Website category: phone
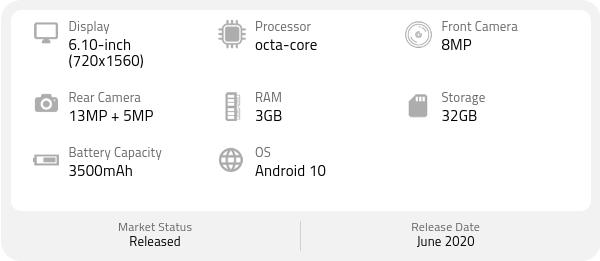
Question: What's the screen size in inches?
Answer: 6.10-inch

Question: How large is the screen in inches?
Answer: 6.10-inch

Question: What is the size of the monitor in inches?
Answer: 6.10-inch

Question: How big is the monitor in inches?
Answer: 6.10-inch

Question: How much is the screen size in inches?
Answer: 6.10-inch

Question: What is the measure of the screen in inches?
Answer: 6.10-inch

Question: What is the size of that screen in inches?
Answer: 6.10-inch

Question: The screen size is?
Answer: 6.10-inch

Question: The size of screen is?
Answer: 6.10-inch

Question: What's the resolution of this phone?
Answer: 720x1560

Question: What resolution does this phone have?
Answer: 720x1560

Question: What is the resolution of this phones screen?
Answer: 720x1560

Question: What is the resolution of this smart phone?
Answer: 720x1560

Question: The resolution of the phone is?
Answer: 720x1560

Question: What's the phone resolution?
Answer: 720x1560

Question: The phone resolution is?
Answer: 720x1560

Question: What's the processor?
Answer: octa-core

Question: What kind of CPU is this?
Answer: octa-core

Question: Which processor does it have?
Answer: octa-core

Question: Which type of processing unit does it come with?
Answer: octa-core

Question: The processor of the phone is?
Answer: octa-core

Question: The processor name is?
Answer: octa-core

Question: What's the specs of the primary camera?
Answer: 13MP + 5MP

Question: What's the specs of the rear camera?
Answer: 13MP + 5MP

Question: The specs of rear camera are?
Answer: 13MP + 5MP

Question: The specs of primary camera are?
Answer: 13MP + 5MP

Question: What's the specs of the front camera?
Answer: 8MP

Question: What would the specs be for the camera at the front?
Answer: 8MP

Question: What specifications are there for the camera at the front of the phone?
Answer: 8MP

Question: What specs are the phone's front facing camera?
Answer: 8MP

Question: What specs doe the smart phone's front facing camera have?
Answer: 8MP

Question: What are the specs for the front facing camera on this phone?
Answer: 8MP

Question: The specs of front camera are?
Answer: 8MP

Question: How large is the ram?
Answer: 3GB

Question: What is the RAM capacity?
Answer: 3GB

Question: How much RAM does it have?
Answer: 3GB

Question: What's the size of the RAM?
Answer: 3GB

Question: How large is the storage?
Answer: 32GB

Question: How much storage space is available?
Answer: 32GB

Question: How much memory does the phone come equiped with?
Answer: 32GB

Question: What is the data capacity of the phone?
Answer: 32GB

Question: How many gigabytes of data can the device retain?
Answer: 32GB

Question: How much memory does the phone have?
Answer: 32GB

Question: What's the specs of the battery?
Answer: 3500mAh

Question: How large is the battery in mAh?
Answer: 3500mAh

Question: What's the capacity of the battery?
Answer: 3500mAh

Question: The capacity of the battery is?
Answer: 3500mAh

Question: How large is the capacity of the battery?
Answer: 3500mAh

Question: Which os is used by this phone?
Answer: Android 10

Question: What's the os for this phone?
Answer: Android 10

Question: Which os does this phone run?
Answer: Android 10

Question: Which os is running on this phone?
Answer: Android 10

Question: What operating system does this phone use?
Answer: Android 10

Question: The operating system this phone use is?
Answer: Android 10

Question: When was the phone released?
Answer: June 2020

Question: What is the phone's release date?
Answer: June 2020

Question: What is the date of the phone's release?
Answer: June 2020

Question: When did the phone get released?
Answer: June 2020

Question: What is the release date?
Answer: June 2020

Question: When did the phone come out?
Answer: June 2020

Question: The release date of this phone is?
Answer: June 2020